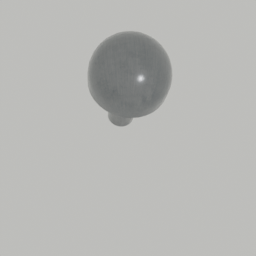
Label: lighting